Question: I have prepared an HTML for emailing out some information about a product I am working on. It has a few a images pointing to our webservers, even though I added our domain as trusted, when I try to view the email in Outlook 2013, it displays this message:

I get these emails all the time from other people and the message usually says, click to view images, and then the HTML displays properly.
Surely, there must be a setting I can set to change this prompt.
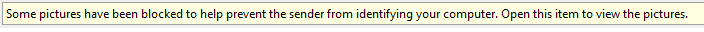
Answer: Outlook does not check whether the domain is trusted. You can either make sure the images are embedded '(<img src="cid:xyz">' where xyz is the Content-ID MIME header of the image attachment) or you can set a special property on the client side (it can only be set on the client side in Outlook) that lets Outlook view the images.